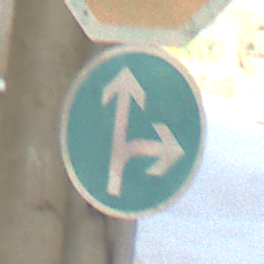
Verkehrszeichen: VorgeschriebeneFahrtrichtungGeradeausOderRechts
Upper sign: Stop
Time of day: MorningAfternoon
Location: Roofed (Suburban)
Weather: PartlyCloudy
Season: Winter
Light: Natural